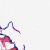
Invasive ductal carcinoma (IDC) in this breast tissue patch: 0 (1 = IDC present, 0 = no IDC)